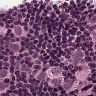
Metastatic tissue present: yes